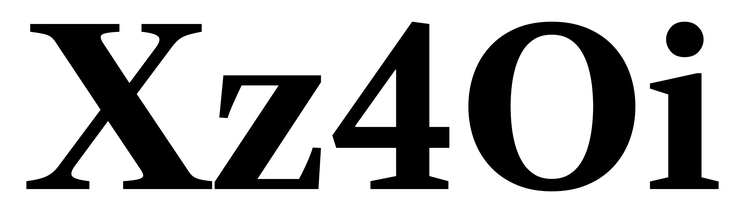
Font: LibreCaslonText_Bold